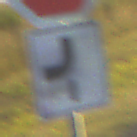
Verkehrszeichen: VerlaufVorfahrtsstrasse7
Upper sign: Stop
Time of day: SunriseSunset
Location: Outdoor (RoadRail)
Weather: Clear
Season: NotSpecified
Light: Natural